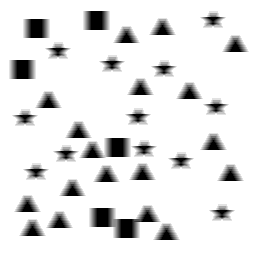
Squares: 6
Triangles: 18
Stars: 12
Total shapes: 36